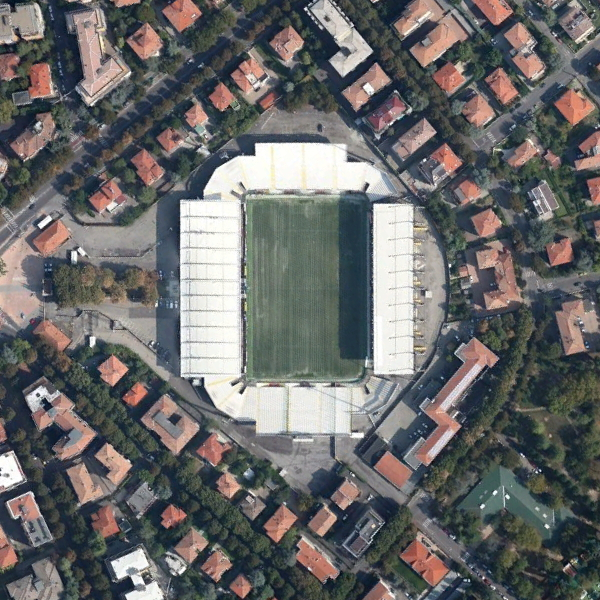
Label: Stadium